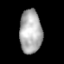
Tissue: lung
Cell type: Epithelial cells
Senescence score: 0.2298
Nuclear area (px): 940
Mean DAPI intensity: 175.85